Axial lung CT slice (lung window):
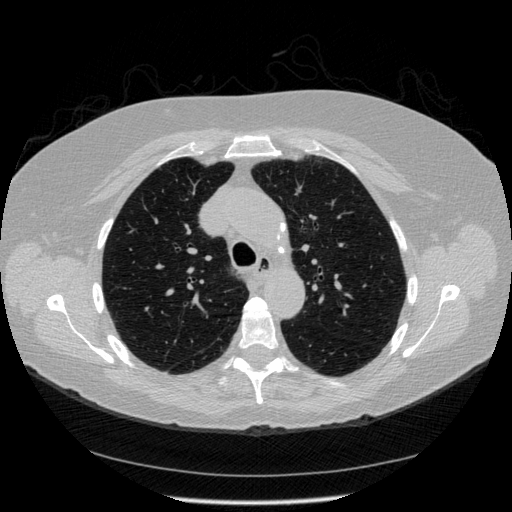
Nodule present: no